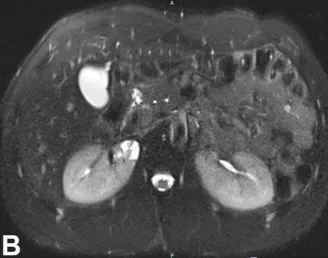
Magnetic resonance imaging (MRI) of the right kidney showing a 2.7 cm cystic lesion with thickened and enhancing septation (Bosniak III). T2 weighted fat-suppressed sequence).
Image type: radiology (mri)